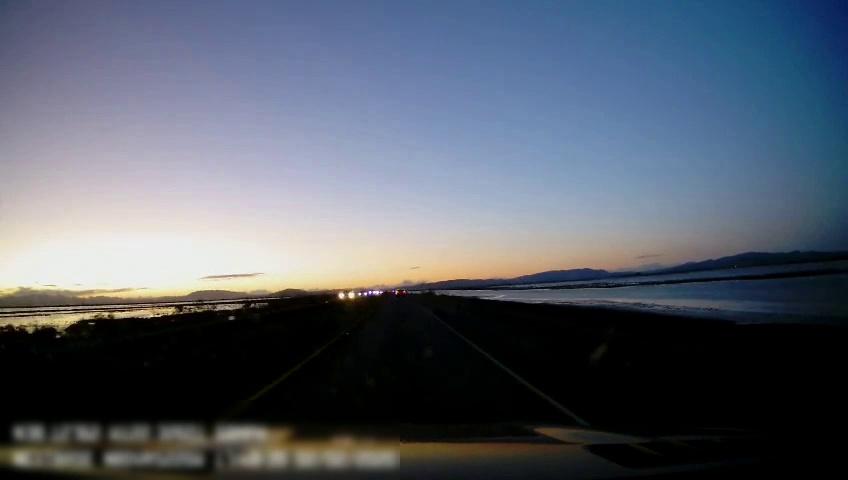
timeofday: Dusk/Dawn/Twilight
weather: Sunny
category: Drivable Space
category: Vehicles | SUV
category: Vehicles | SUV
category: Vehicles | Car
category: Lanes | Current Lane
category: Lanes | Current Lane